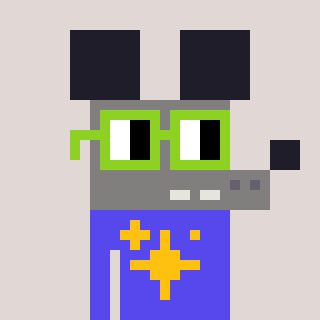
a pixel art character with square light green glasses, a mouse-shaped head and a computerblue-colored body on a warm background